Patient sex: F
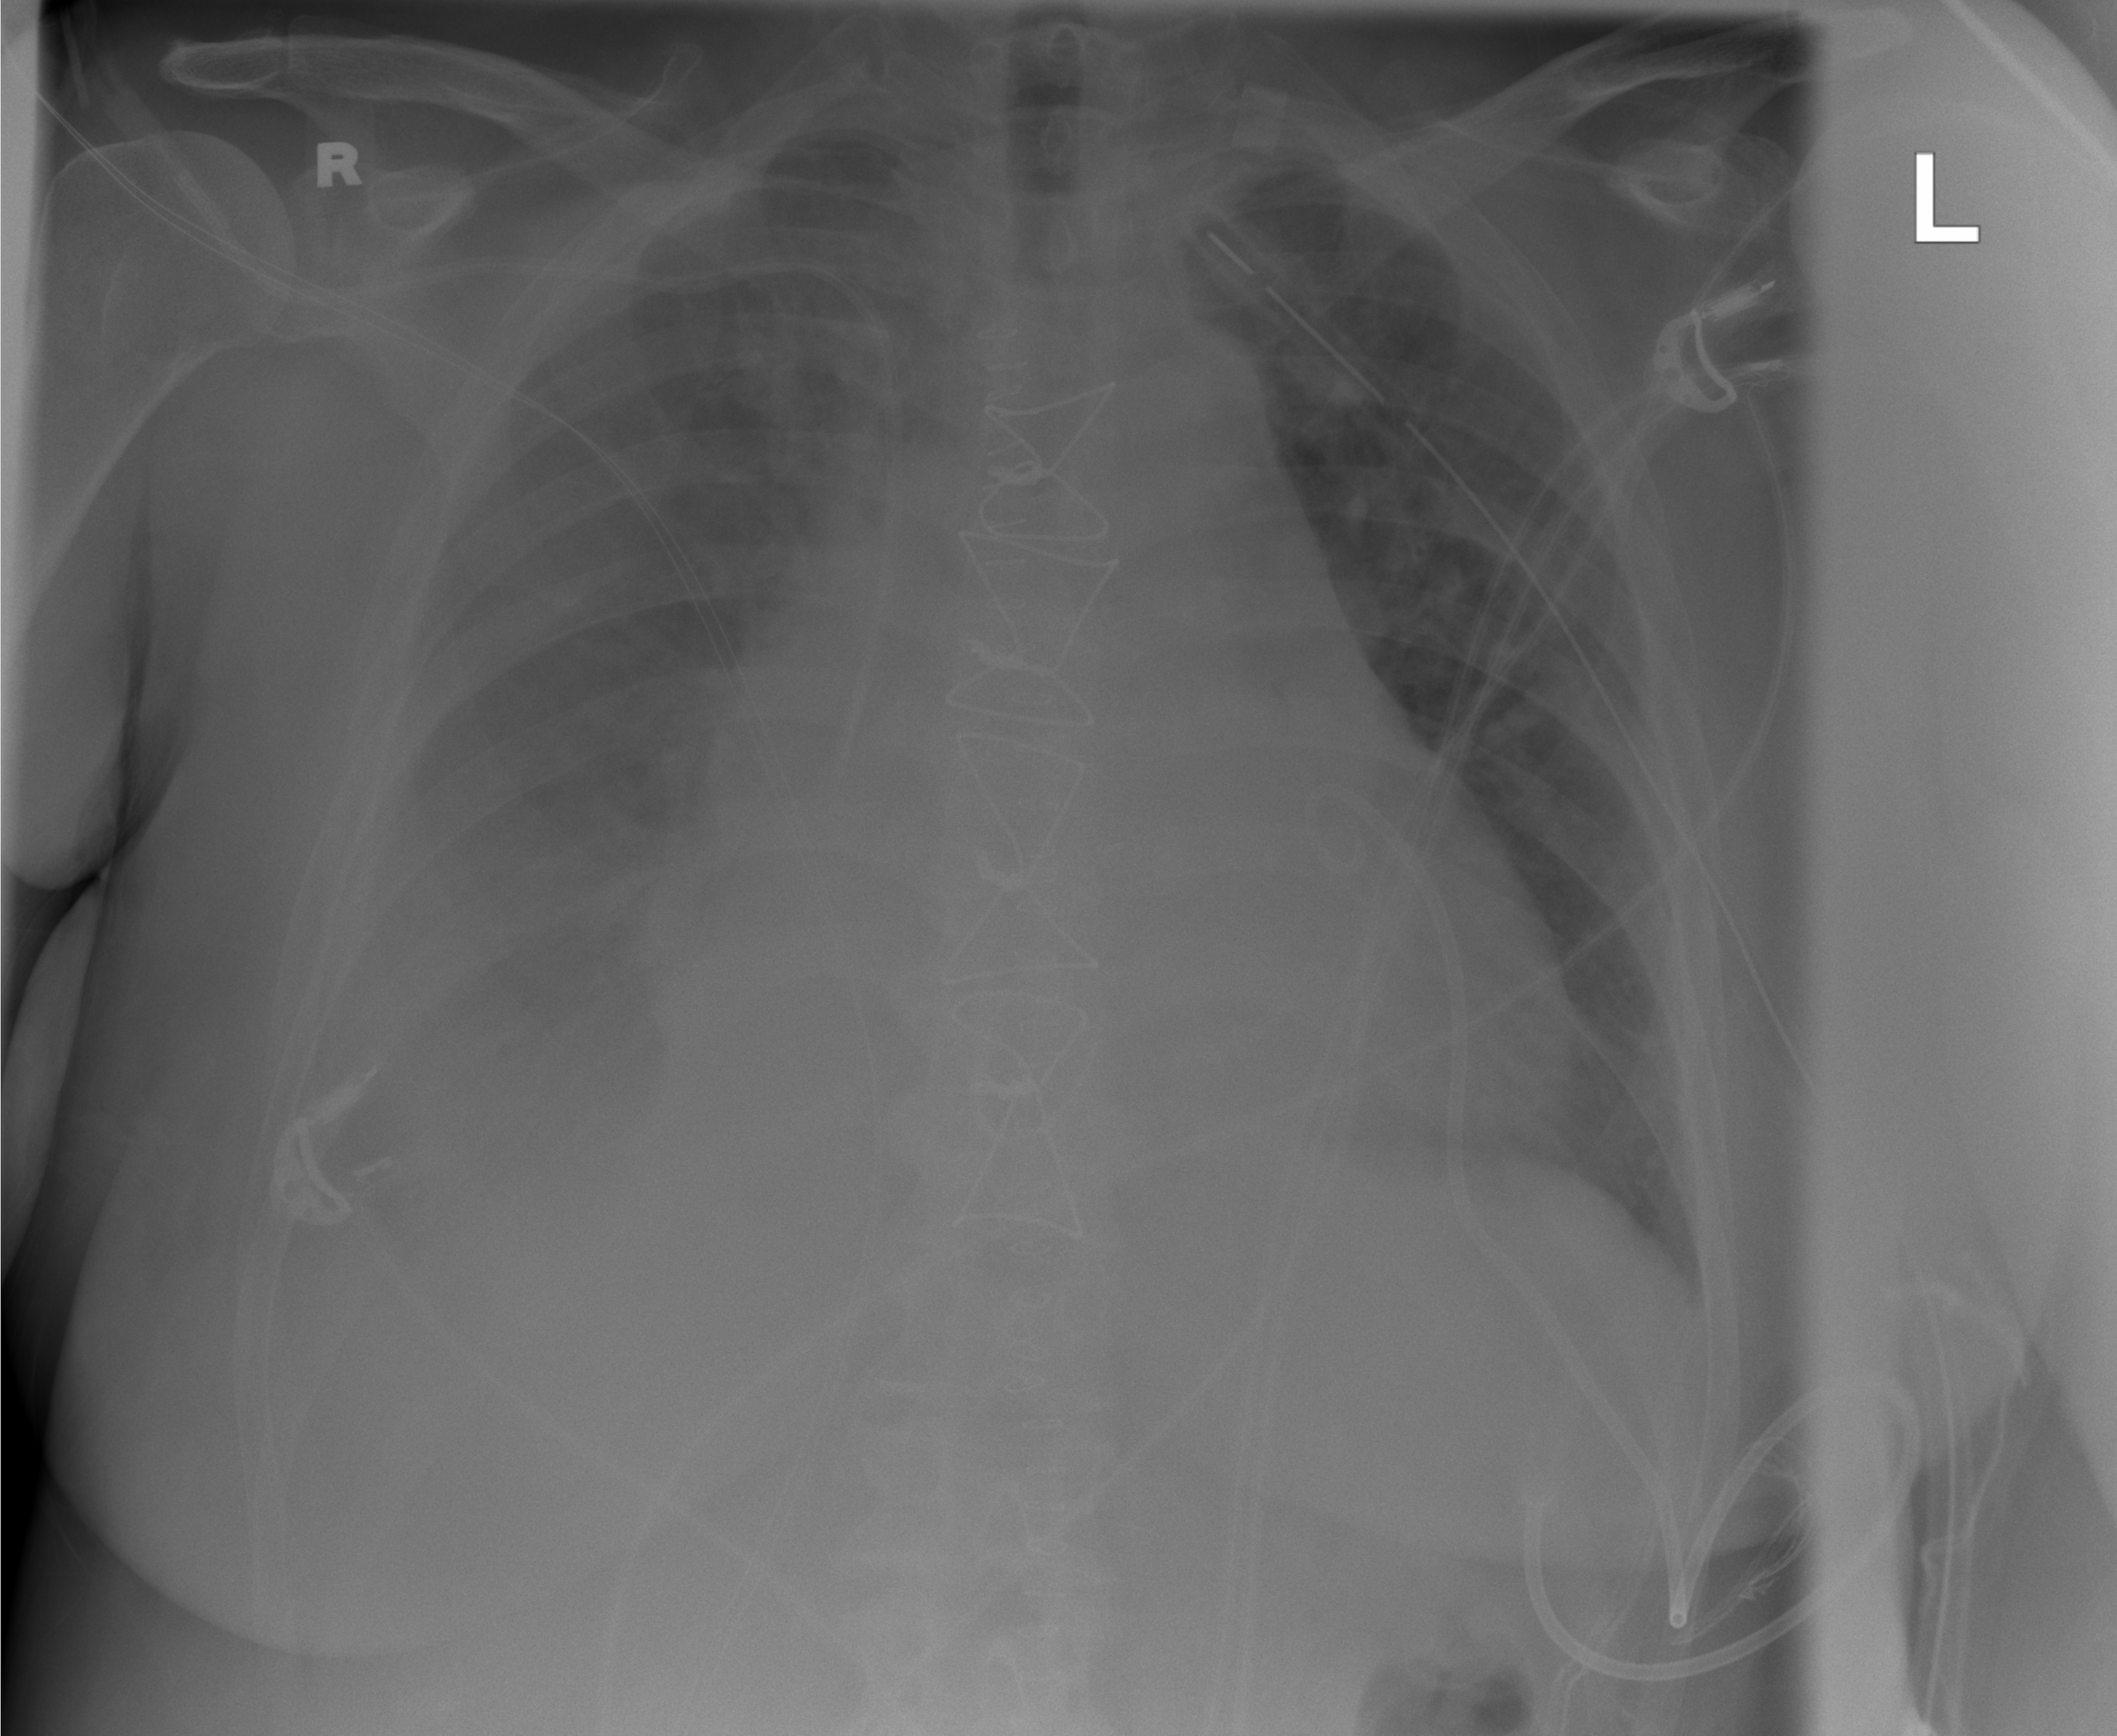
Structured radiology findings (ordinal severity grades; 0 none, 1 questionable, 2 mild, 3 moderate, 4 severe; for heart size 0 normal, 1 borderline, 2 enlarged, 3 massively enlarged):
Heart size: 2
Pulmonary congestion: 3
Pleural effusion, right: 3
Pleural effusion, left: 0
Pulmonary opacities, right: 0
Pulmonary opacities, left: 0
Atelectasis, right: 2
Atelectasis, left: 0